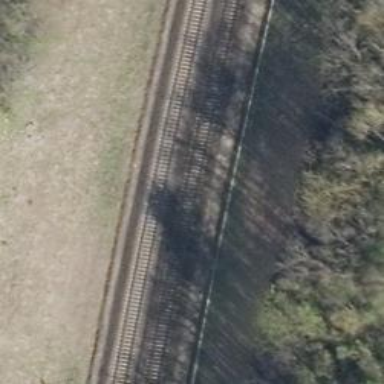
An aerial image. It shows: Railway signal.